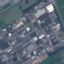
Land use / land cover class: Industrial